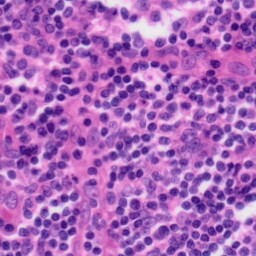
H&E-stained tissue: Tonsil